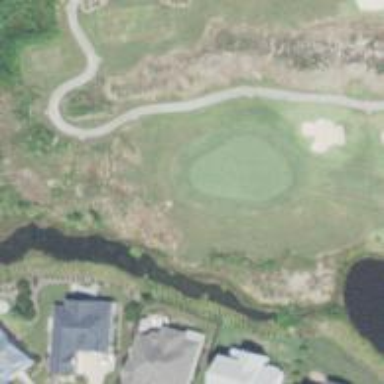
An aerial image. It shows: Golf hole.